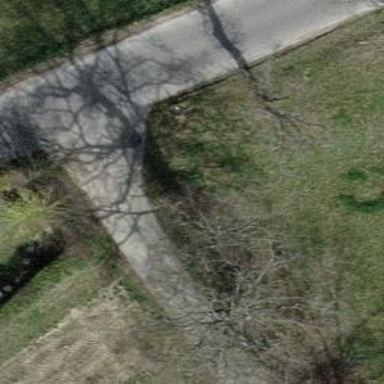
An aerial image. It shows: Deciduous broadleaved tree.